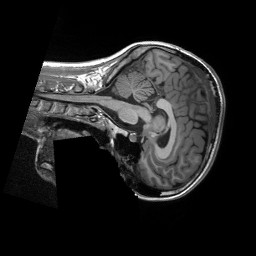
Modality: T1w
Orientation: sagittal
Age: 20
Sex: female
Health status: healthy
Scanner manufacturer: siemens
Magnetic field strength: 3 T
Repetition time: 2.3 s
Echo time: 0.00229 s